Aerial crown-view tile of a tropical tree (Barro Colorado Island, Panama), acquired 20240918:
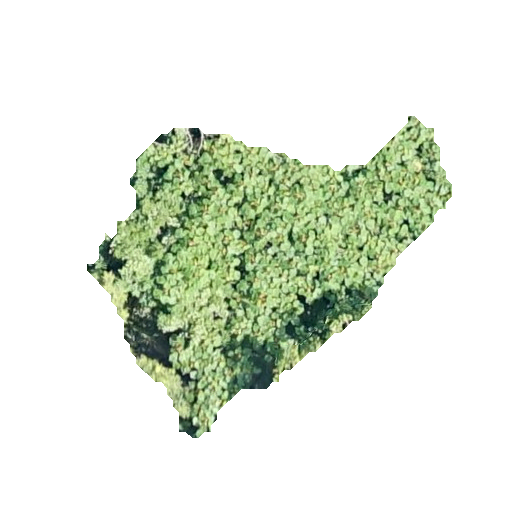
Species: Ochroma pyramidale
GBIF accepted scientific name: Ochroma pyramidale
Crown area: 101.168 m²